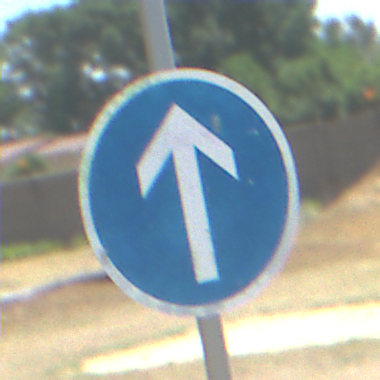
Verkehrszeichen: VorgeschriebeneFahrtrichtungGeradeaus
Umgebung: Outdoor, Nature
Tageszeit: Midday
Wetter: Clear
Licht: Natural
Jahreszeit: NotSpecified
Kontrast: HighContrast